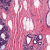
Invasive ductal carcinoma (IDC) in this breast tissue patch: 0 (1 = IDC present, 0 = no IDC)